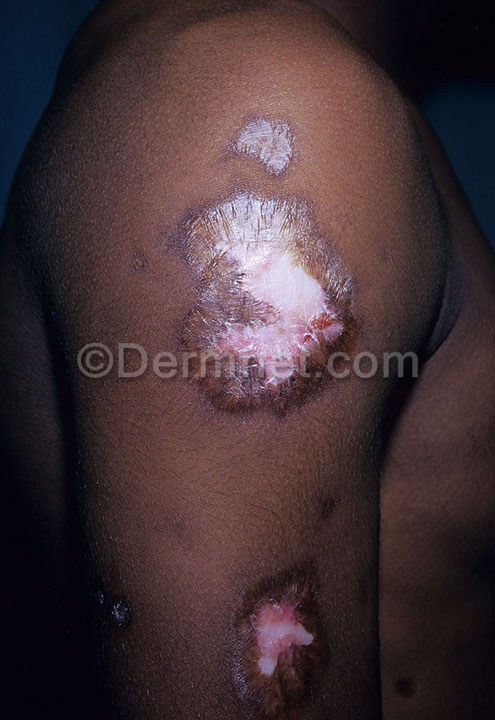
Disease: Lupus and other Connective Tissue diseases